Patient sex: F
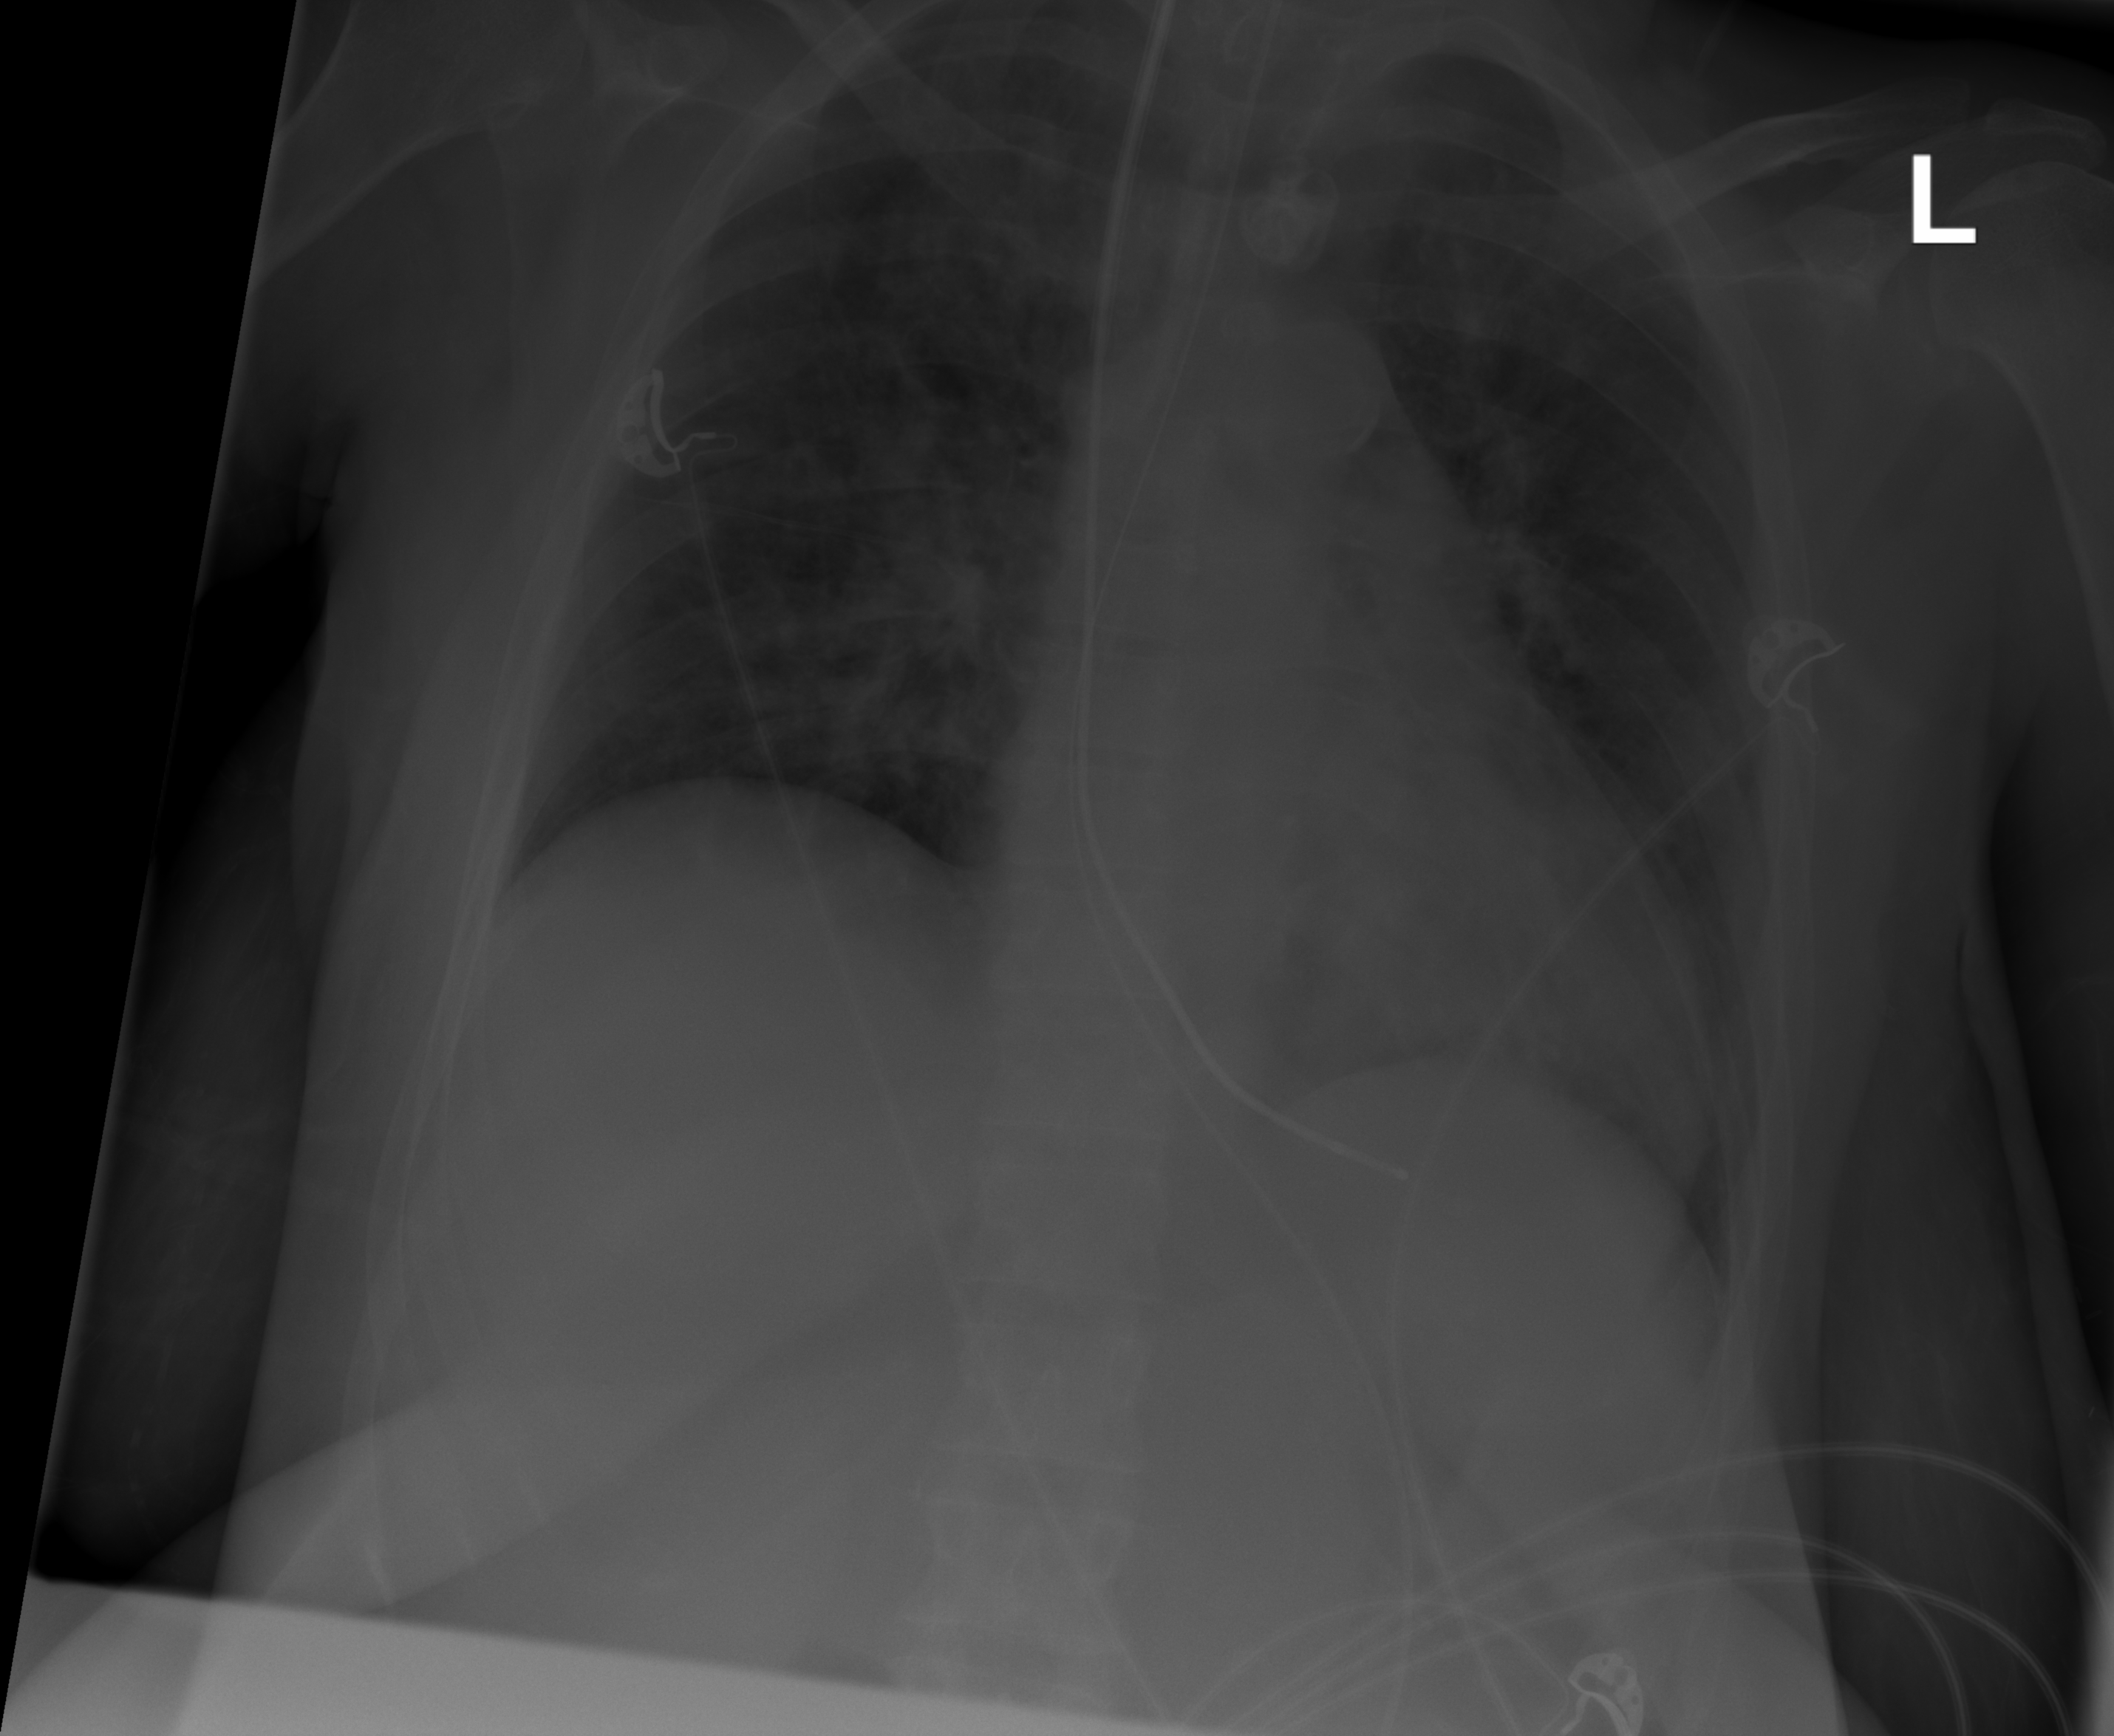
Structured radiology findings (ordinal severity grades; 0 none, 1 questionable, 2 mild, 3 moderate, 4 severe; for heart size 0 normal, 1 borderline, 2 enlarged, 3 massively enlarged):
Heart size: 2
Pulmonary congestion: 0
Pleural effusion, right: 0
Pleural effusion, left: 0
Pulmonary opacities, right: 3
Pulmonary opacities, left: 2
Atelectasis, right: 0
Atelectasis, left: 0